Interaction volume radius: 5 \u00c5
Interaction volume height: 35 \u00c5
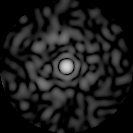
Disorder parameter: 0.8067